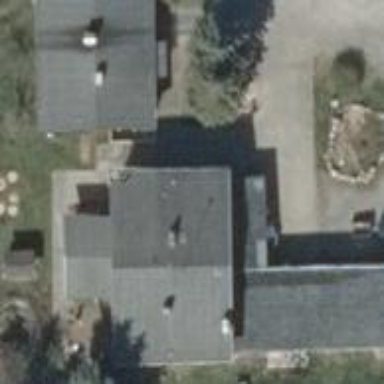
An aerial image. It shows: Simple house.